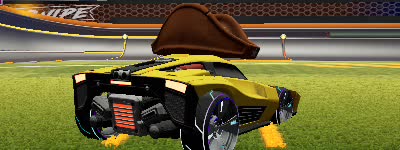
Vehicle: breakout